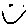
Label: smiley face